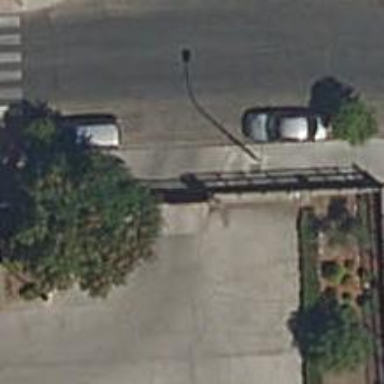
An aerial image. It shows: Gate.